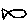
Label: fish